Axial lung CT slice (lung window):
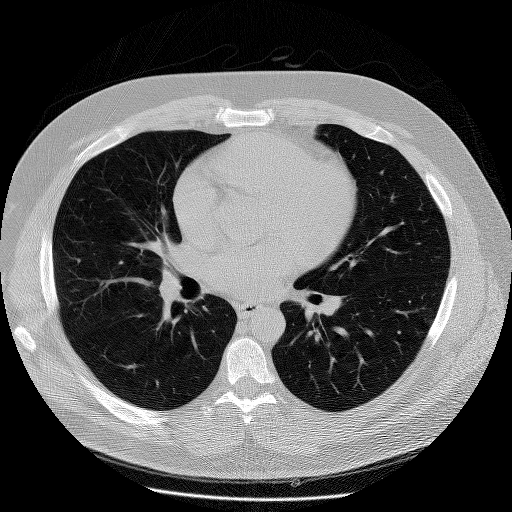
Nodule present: no